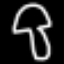
Label: mushroom